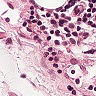
Metastatic tissue present: no